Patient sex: F
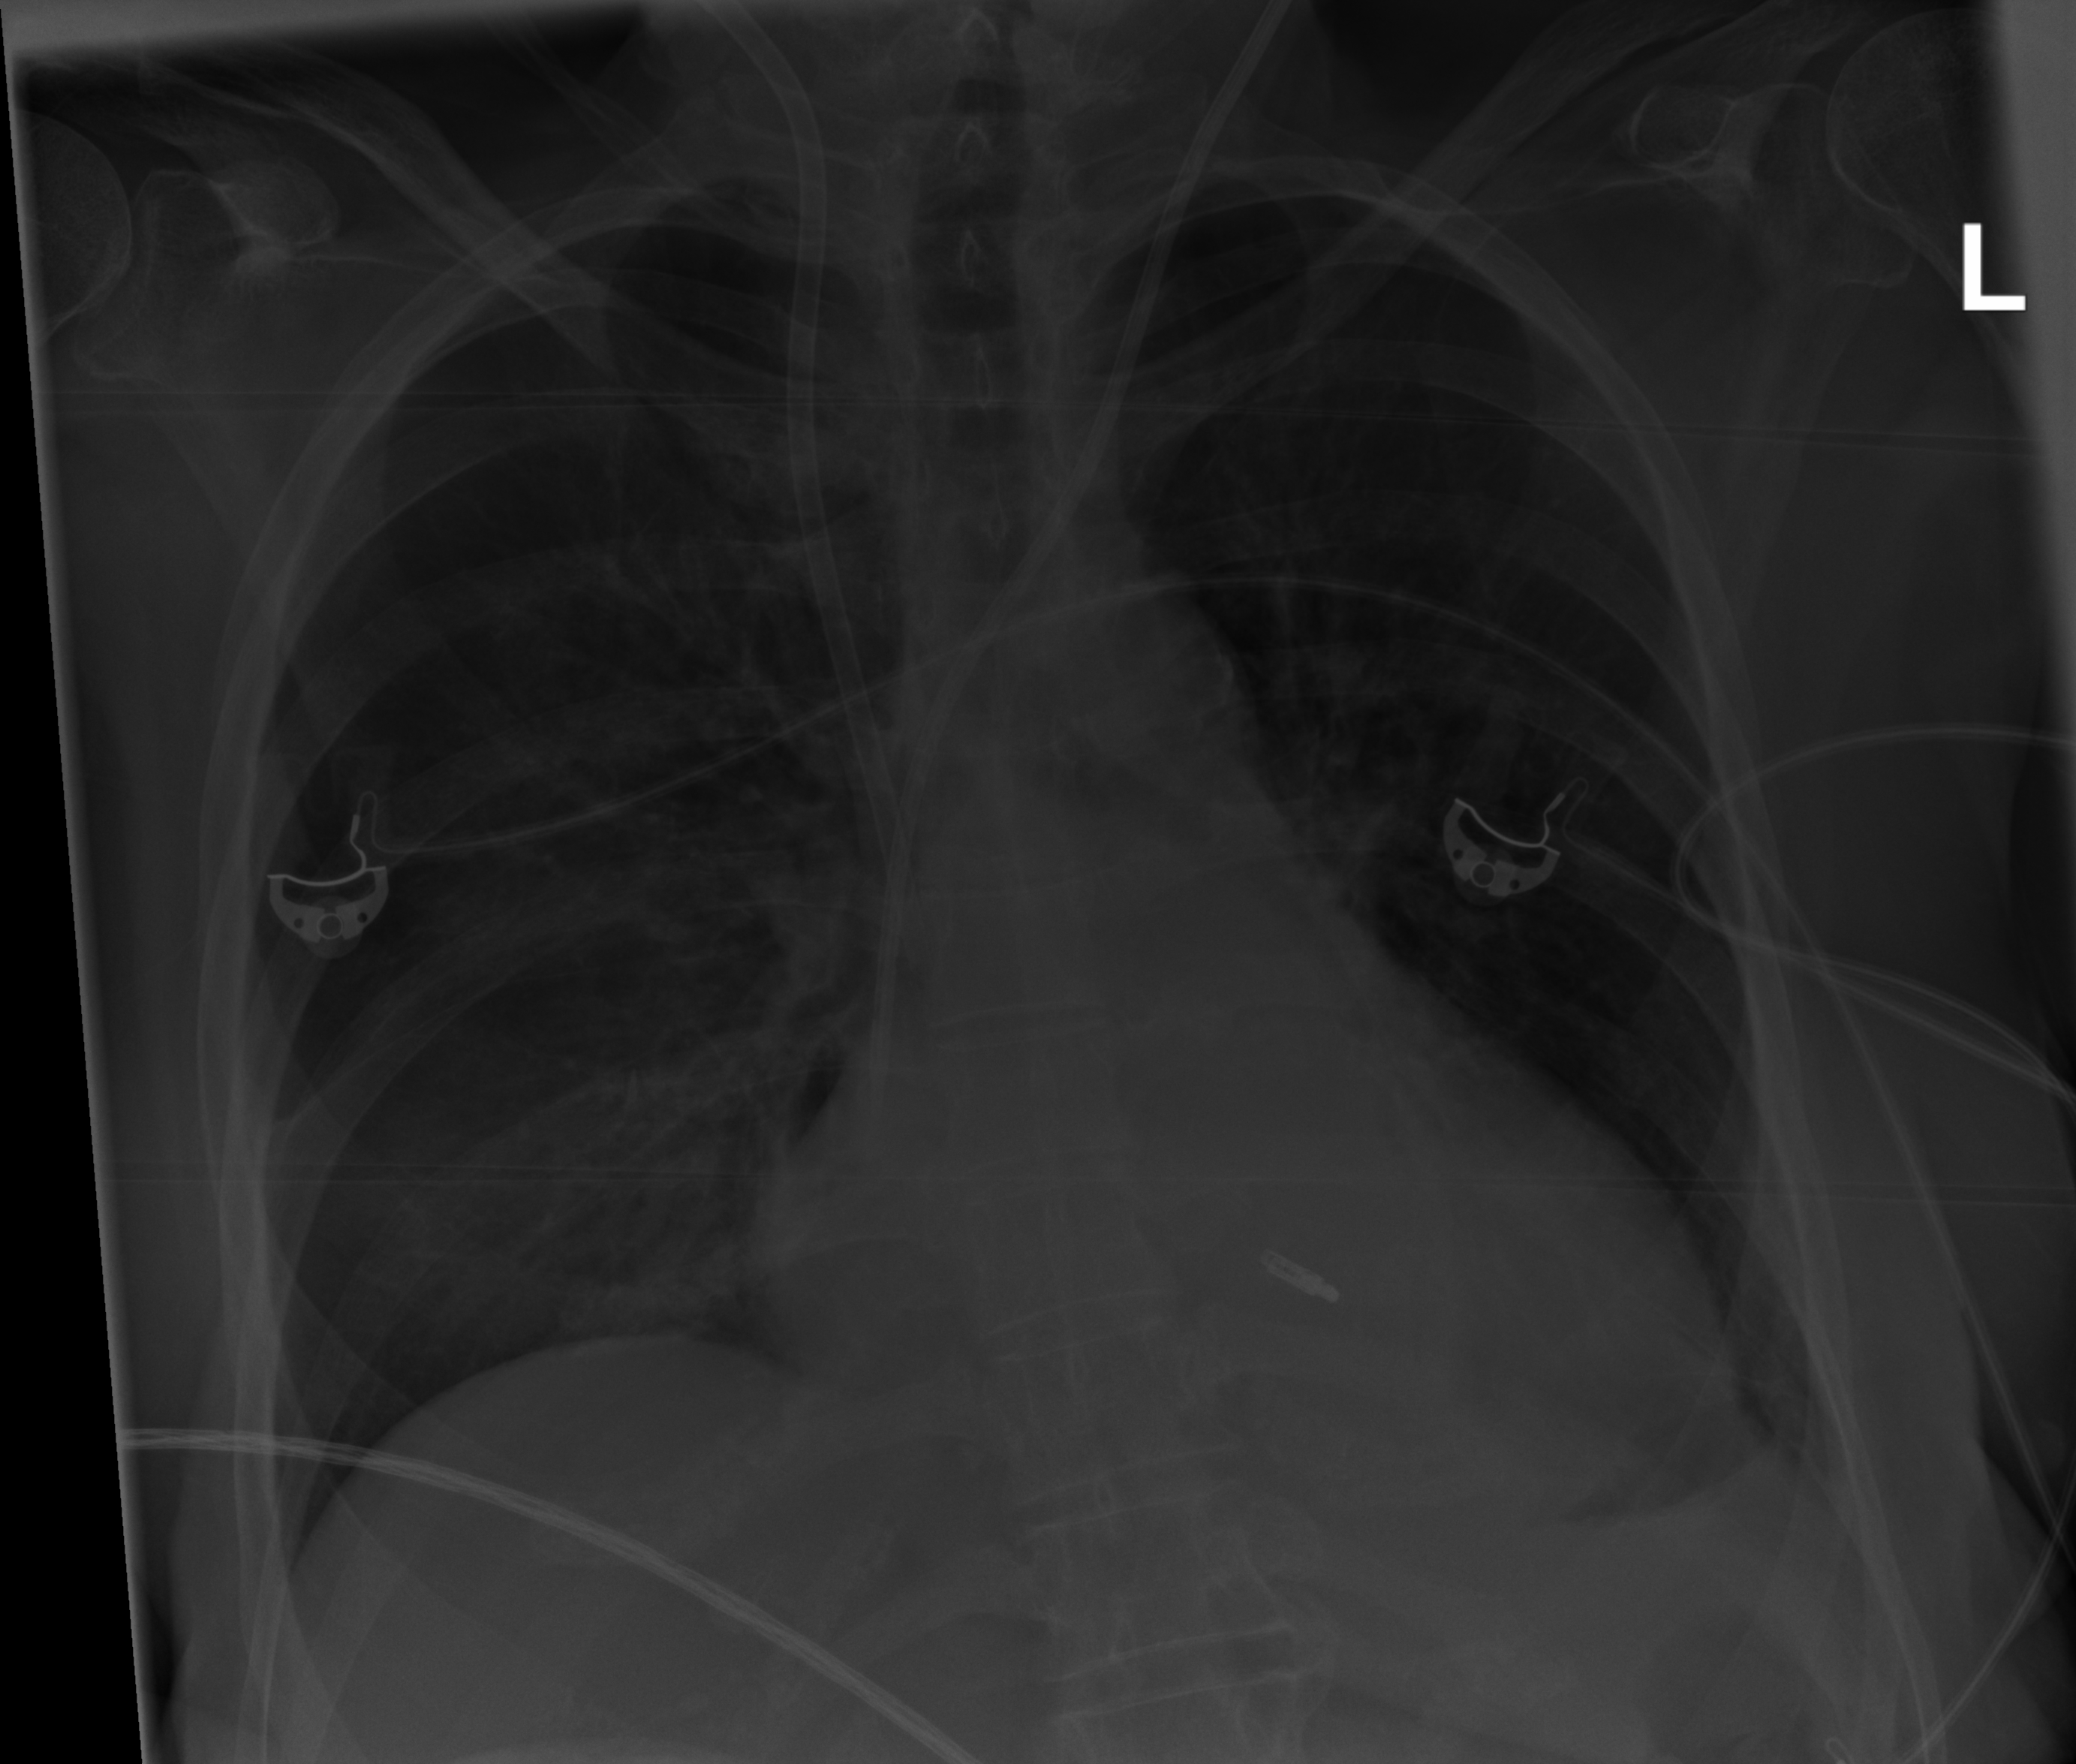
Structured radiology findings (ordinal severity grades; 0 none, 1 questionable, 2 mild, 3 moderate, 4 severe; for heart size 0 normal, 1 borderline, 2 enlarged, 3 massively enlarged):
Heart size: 2
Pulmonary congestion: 0
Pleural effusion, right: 0
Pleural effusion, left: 0
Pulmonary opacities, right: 3
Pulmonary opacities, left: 2
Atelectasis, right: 2
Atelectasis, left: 2